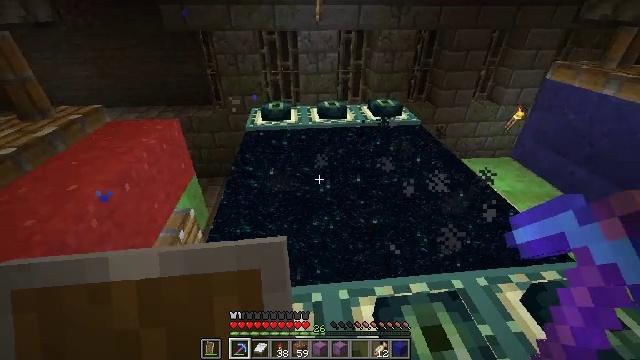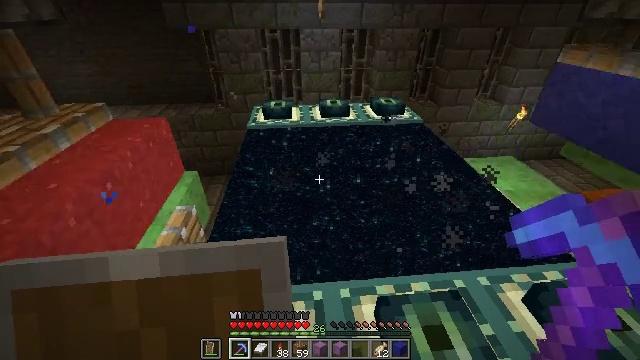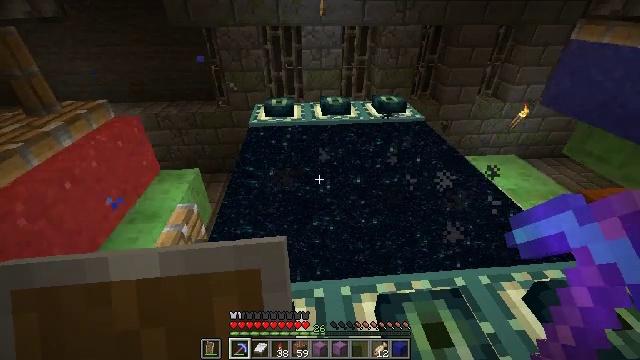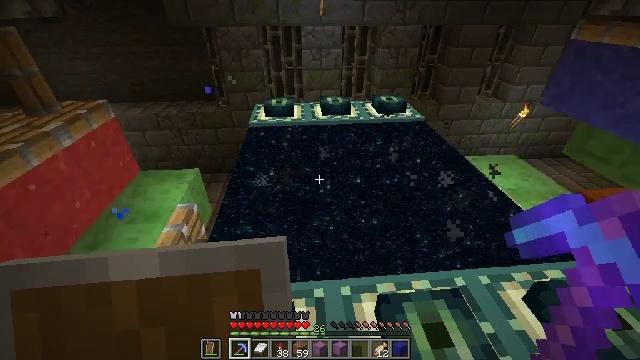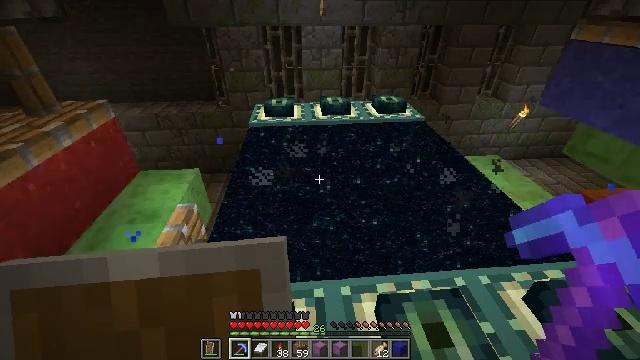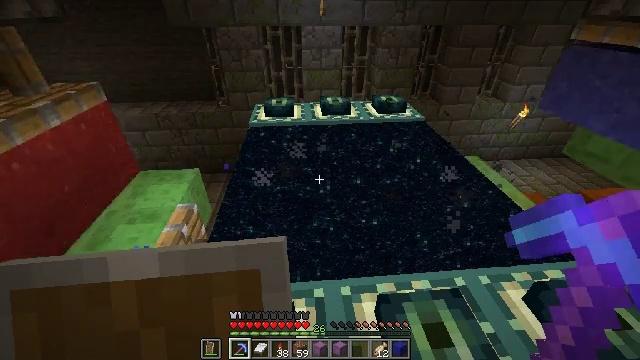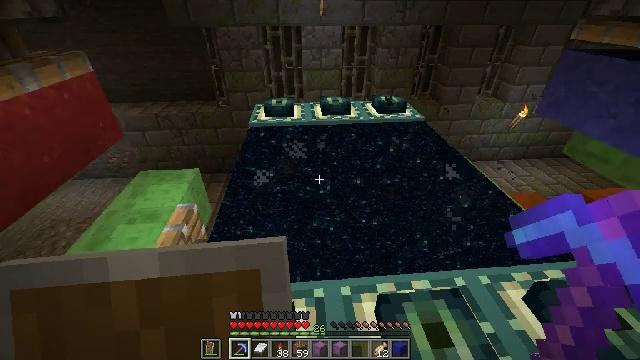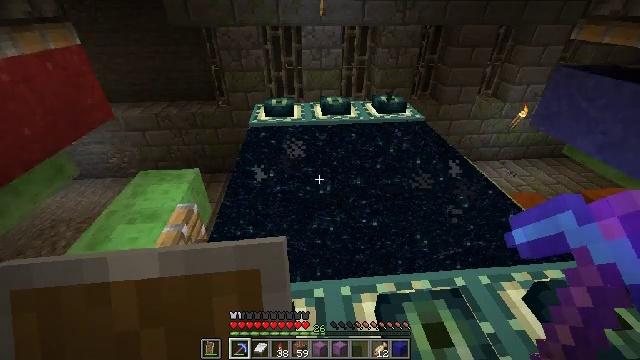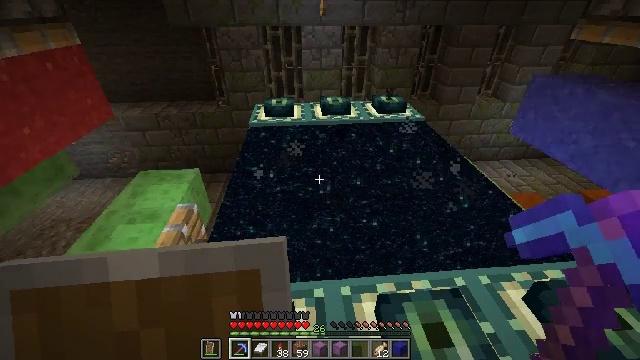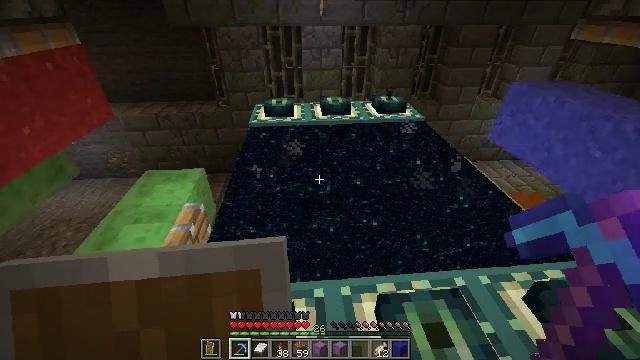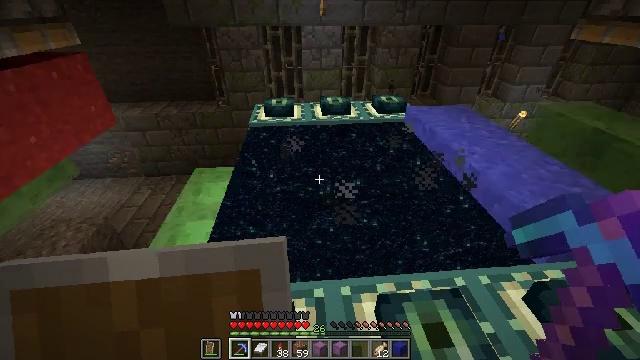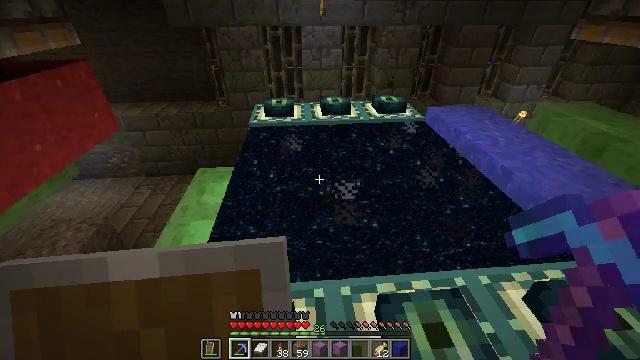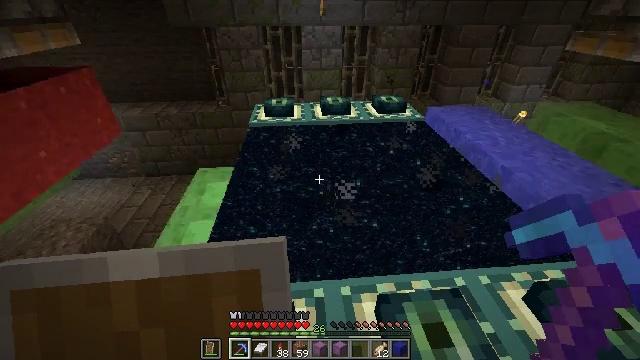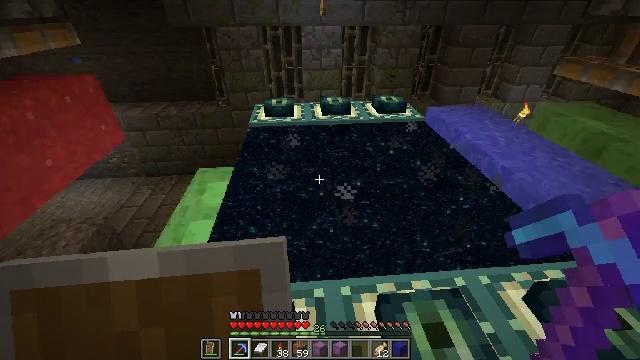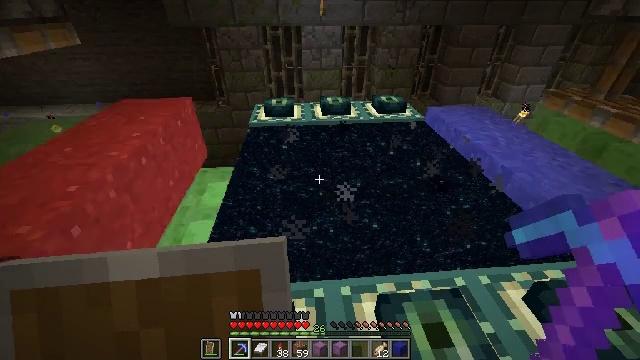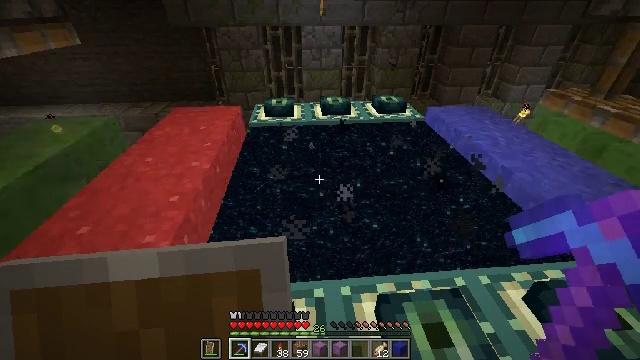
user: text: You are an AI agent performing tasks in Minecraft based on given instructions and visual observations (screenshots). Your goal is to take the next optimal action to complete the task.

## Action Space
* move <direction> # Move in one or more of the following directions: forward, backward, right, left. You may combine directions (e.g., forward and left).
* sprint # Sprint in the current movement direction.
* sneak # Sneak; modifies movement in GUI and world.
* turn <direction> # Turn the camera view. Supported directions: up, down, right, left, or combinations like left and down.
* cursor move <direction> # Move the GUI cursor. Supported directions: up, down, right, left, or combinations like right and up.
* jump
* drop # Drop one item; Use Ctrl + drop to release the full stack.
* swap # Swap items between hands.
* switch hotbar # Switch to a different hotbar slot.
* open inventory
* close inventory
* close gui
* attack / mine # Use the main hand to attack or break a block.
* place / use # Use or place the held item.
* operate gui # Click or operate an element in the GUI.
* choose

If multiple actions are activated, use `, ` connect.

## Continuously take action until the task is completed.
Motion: motion action
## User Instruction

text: Mine the blue concrete powder block.
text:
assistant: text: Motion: no_op
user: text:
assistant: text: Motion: no_op
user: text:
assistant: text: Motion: no_op
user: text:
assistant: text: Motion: no_op
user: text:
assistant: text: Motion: no_op
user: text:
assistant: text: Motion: no_op
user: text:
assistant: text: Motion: no_op
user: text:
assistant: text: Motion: no_op
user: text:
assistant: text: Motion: no_op
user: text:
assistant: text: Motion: no_op
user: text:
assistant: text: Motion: no_op
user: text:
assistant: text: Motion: no_op
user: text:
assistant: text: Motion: no_op
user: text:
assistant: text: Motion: no_op
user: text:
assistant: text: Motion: no_op
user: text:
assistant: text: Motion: no_op
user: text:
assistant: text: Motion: no_op
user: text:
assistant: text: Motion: no_op
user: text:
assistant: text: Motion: no_op
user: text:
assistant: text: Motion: no_op
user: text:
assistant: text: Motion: no_op
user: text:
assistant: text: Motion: no_op
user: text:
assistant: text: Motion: no_op
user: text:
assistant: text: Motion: no_op
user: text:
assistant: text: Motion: no_op
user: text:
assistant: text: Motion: no_op
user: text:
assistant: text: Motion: no_op
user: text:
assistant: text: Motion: no_op
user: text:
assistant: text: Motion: no_op
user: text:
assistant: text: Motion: no_op